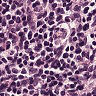
Metastatic tissue present: no